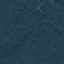
Land use / land cover: Forest